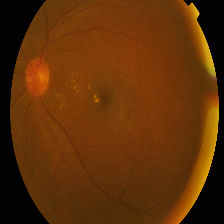
Diabetic retinopathy grade: Proliferative DR